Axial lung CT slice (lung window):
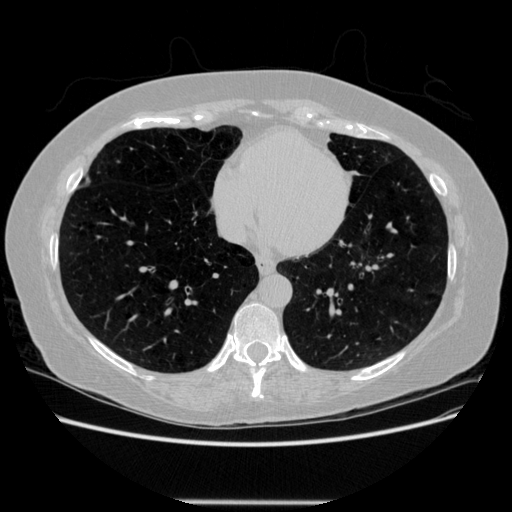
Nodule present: no